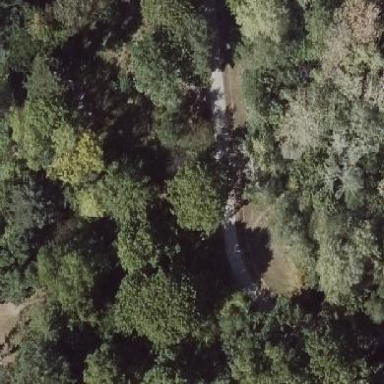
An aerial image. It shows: Mixed woodland area with various types of leaves.